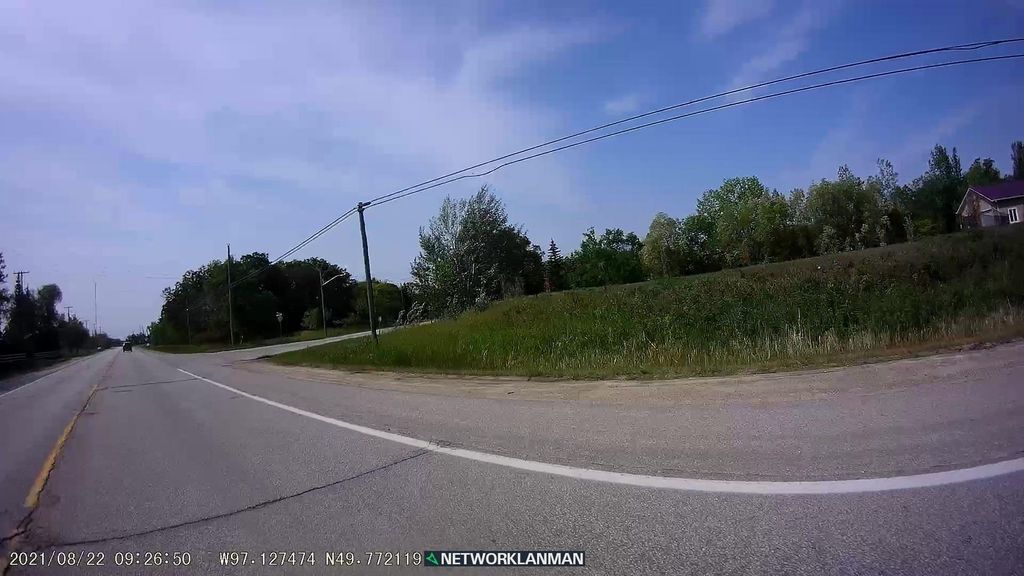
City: winnipeg